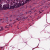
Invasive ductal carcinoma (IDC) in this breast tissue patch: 0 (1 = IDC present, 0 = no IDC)